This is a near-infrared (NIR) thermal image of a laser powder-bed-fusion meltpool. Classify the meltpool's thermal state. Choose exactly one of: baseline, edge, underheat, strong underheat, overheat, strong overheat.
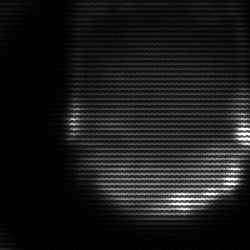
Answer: edge